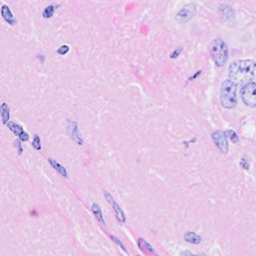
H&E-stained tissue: Breast